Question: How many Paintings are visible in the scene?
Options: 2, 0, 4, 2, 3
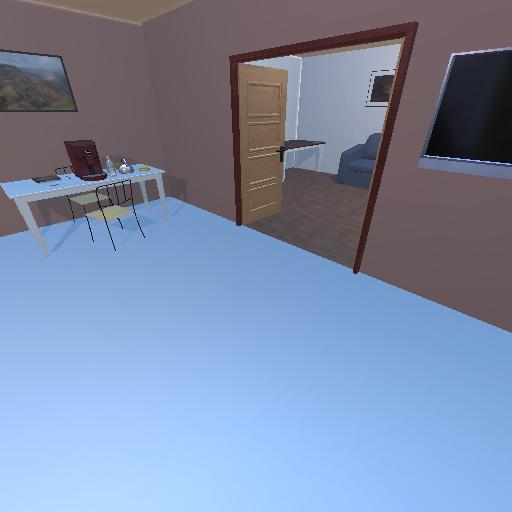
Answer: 2